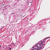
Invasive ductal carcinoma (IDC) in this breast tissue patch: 0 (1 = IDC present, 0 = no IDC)